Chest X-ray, PA view. Patient: 78 years old, sex M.
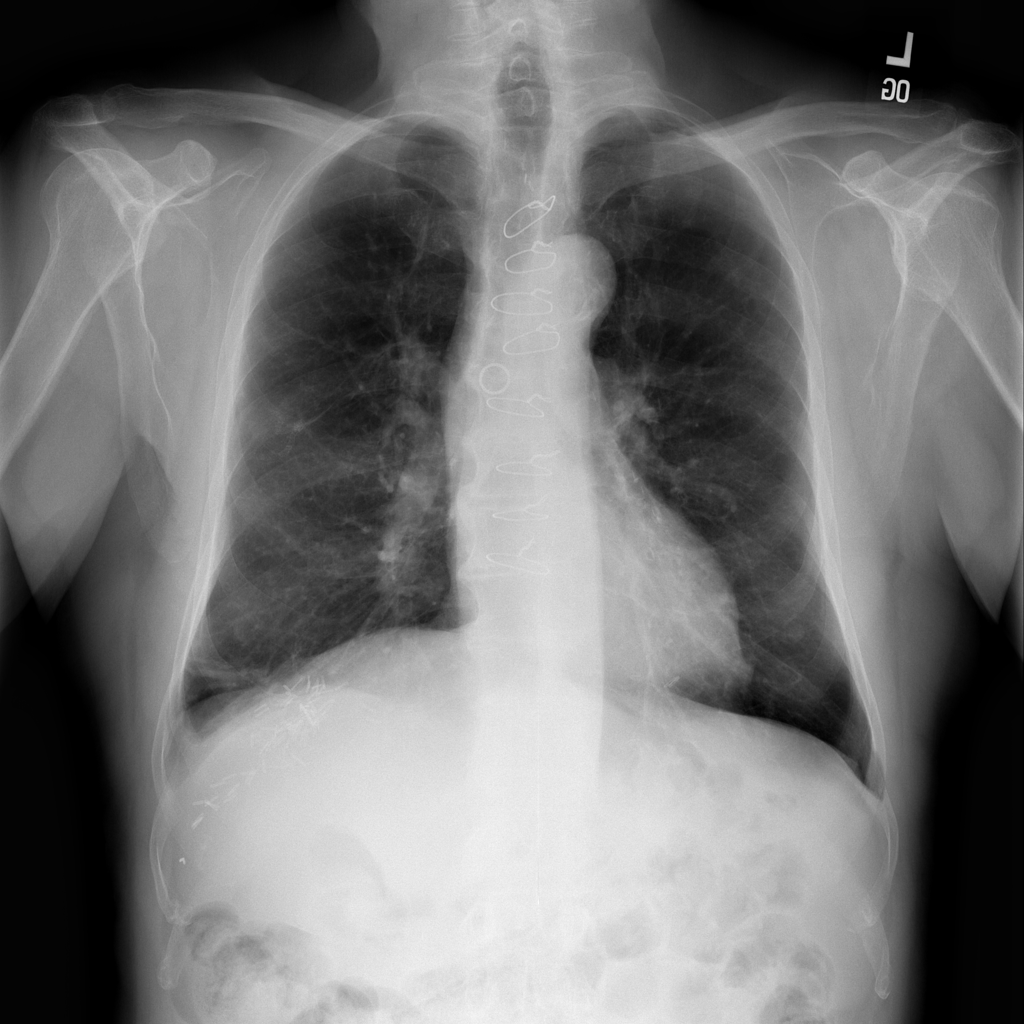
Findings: Atelectasis